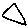
Label: triangle